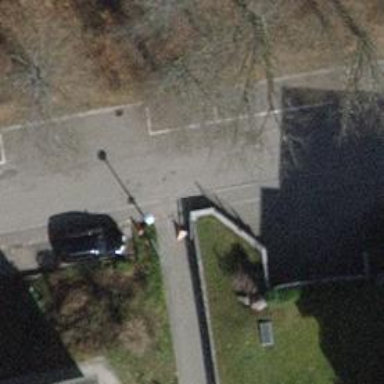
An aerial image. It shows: Cycle barrier.